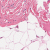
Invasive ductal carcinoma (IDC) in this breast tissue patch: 0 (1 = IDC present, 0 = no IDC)